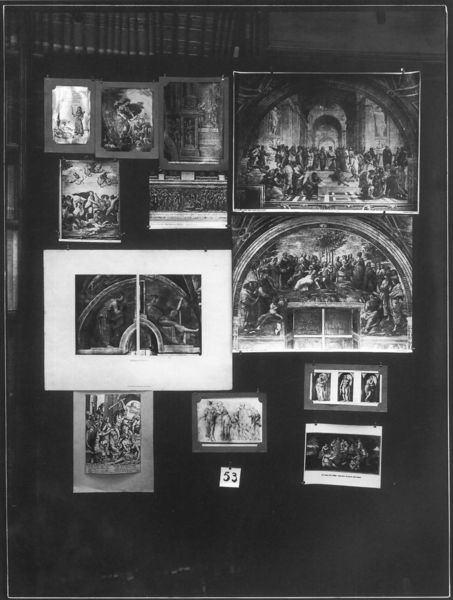
Titel: Mnemosyne (Bilderatlas, Fotos der Tafeln)
Künstler: Aby Warburg
Institution: London, The Warburg Institute Archive ©
Schlagwörter: dunkel, gemälde, weiß, menschen, grau, schwarz, tisch, zeichnung, regal, wand, rahmen, stein, figur, bilder, bücher, fotos, bogen, klein, rand, rundbogen, galerie, foto, fotografie, buch, schwarzweiss, räume, ausstellung, portal, rundbögen, vatikan, bibliothek, sammlung, fresko, abendmahl, nummer, fot, zeichnungen, raffael, atlas, biblische szenen, stanzen, beispiel, warburg, zusammenstellung, aby warburg, 53, eliodoro, athener schule